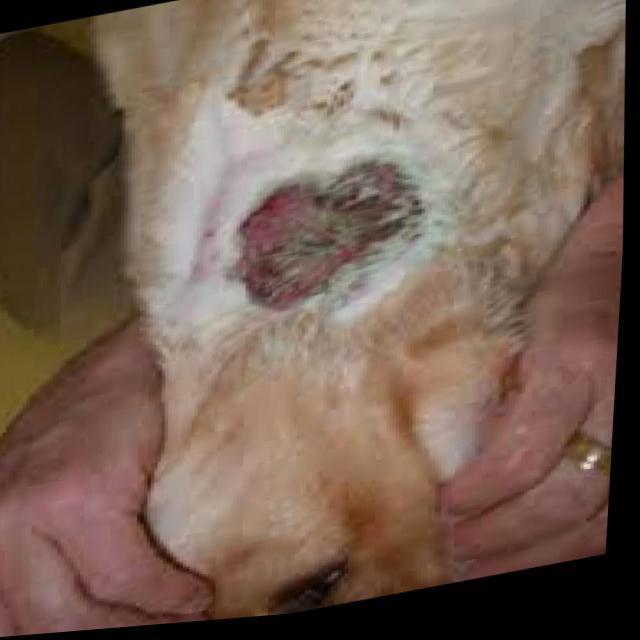
Canine dermatitis — inflammation of the skin presenting with erythema, pruritus, papules, and excoriation. May be allergic, contact, or atopic in origin.